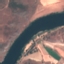
Label: River